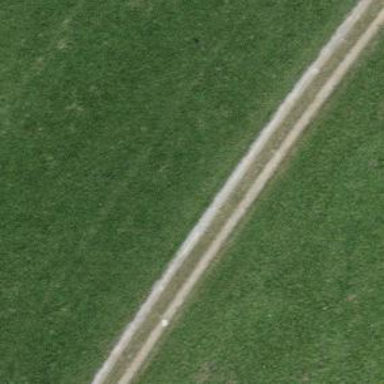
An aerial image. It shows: Track with grade 3 tracktype.